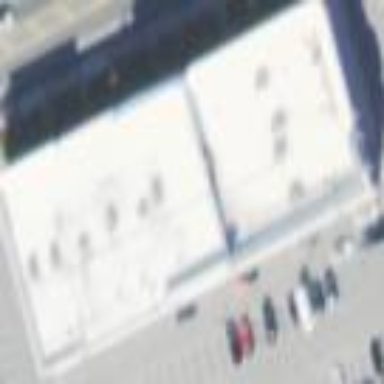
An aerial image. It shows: Commercial building.